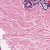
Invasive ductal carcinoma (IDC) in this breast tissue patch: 0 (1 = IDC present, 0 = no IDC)